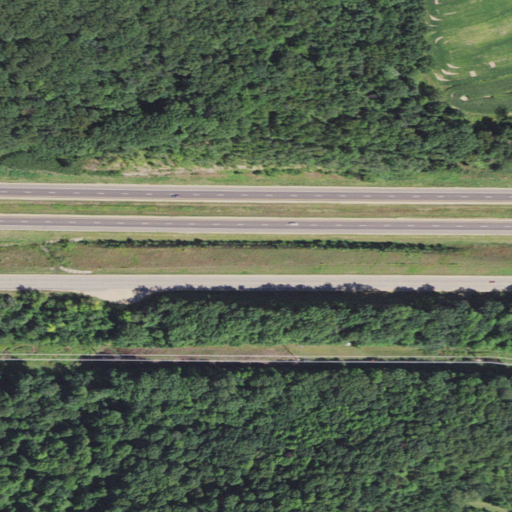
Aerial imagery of gap in Wisconsin named Jacksonville Pass containing deciduous forest, low intensity development, medium intensity development, pasture, and cultivated crops